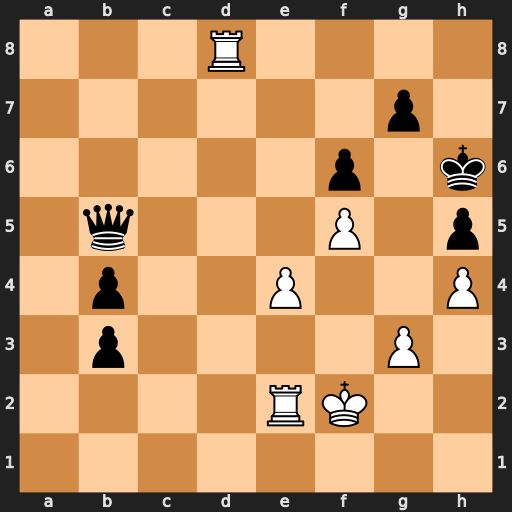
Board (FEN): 3R4/6p1/5p1k/1q3P1p/1p2P2P/1p4P1/4RK2/8
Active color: w
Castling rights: -
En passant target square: -
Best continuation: Rh8#